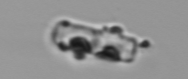
Label: Guinardia_delicatula